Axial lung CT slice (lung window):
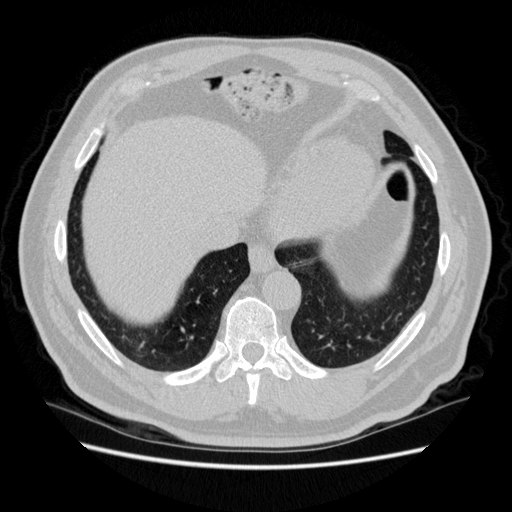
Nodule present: no